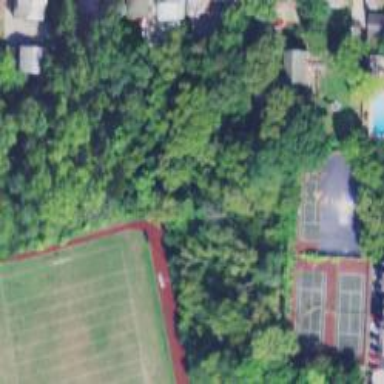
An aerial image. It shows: Athletics track located on leisure land.